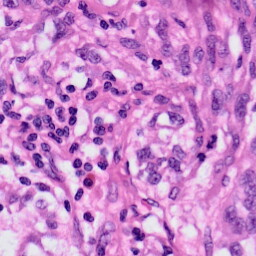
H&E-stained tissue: Skin